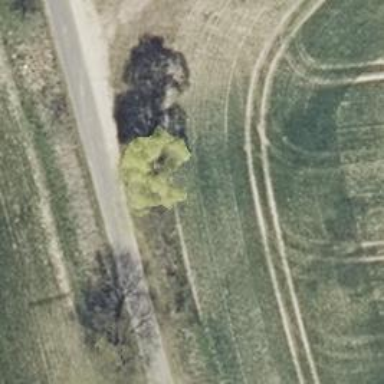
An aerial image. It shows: Deciduous broadleaved tree.